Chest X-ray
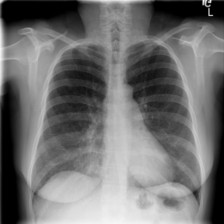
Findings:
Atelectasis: negative
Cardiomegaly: negative
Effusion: negative
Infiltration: negative
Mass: negative
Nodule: negative
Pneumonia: negative
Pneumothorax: negative
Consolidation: negative
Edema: negative
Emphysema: negative
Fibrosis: negative
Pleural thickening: negative
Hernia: negative